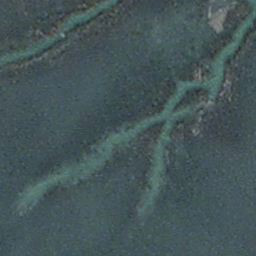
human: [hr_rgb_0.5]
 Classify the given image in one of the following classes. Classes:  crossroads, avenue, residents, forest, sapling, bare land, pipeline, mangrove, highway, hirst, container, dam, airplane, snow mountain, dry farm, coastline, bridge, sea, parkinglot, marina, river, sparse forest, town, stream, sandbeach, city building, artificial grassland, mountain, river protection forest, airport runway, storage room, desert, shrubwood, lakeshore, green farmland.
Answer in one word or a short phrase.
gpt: stream